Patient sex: F
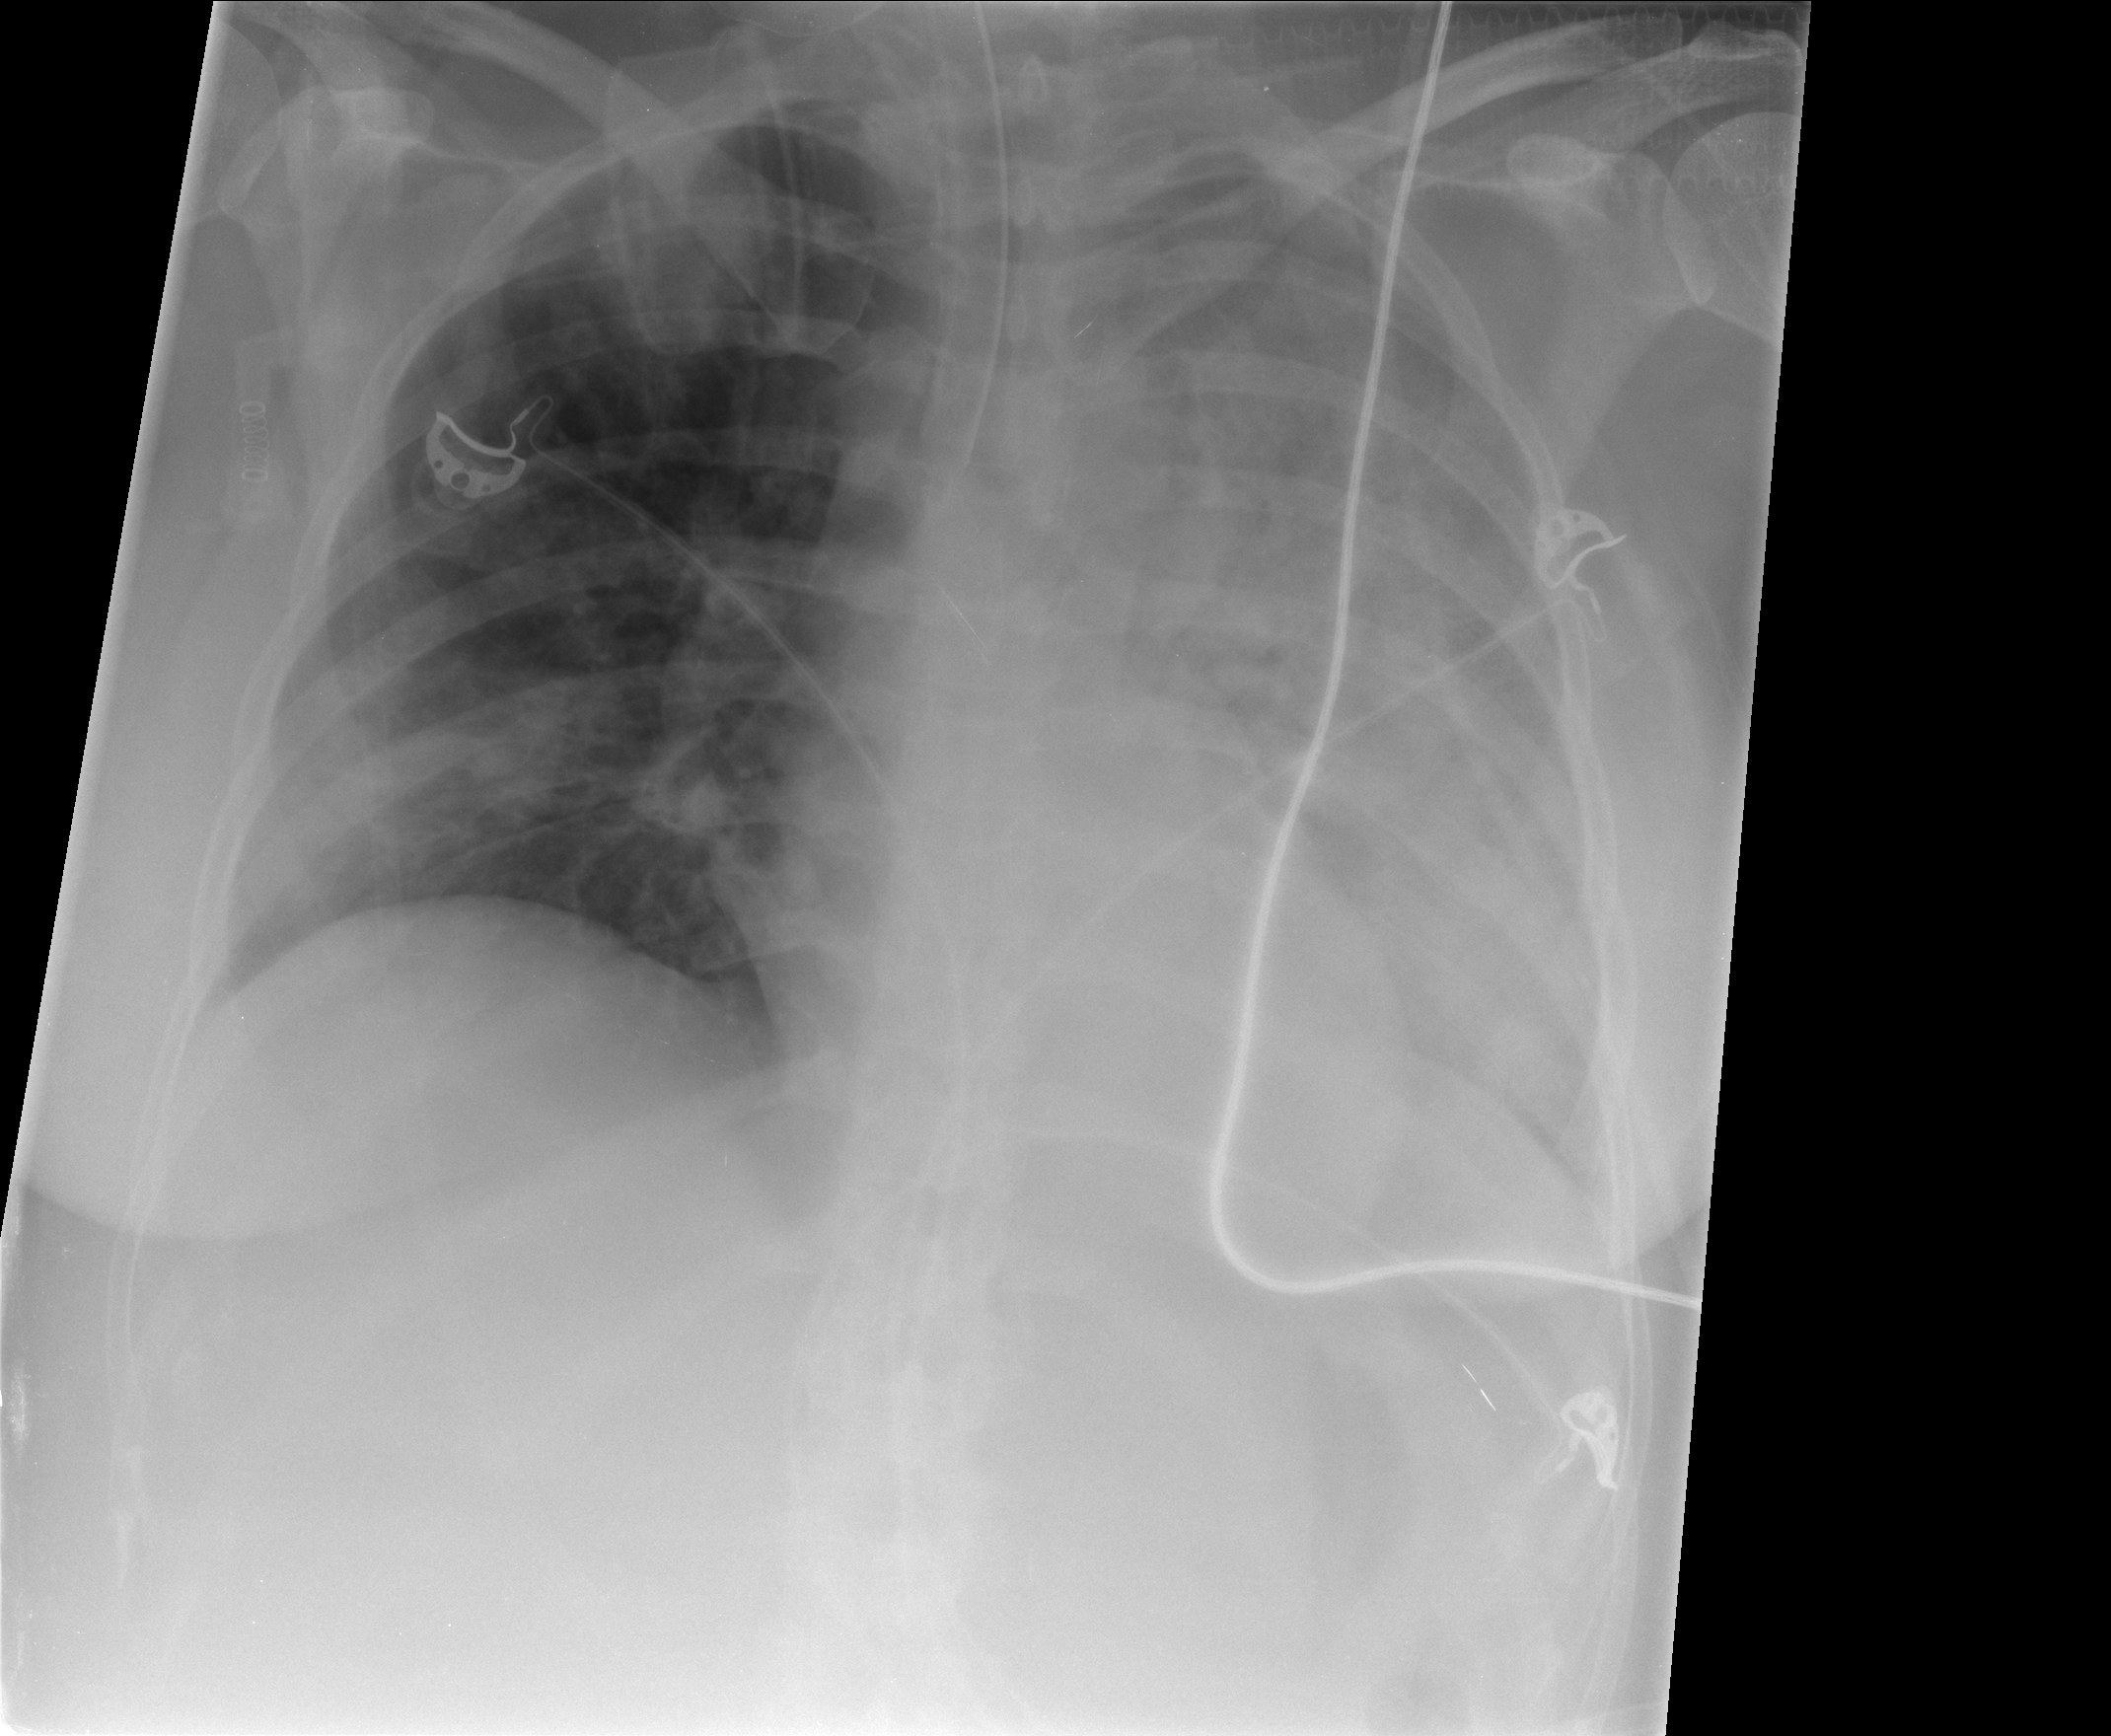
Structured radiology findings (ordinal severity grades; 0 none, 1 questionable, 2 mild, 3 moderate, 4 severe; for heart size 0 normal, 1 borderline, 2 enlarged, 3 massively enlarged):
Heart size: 0
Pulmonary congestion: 0
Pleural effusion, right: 0
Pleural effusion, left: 0
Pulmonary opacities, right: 0
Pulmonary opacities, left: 4
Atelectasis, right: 0
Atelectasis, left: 4